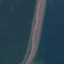
Land use / land cover class: River